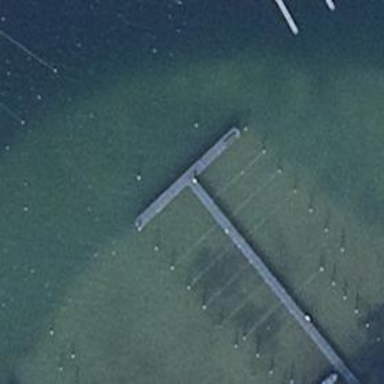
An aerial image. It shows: Man-made pier.